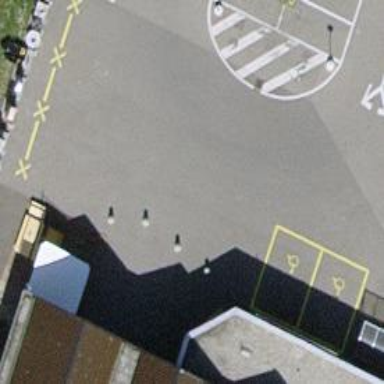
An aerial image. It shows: Block barrier.